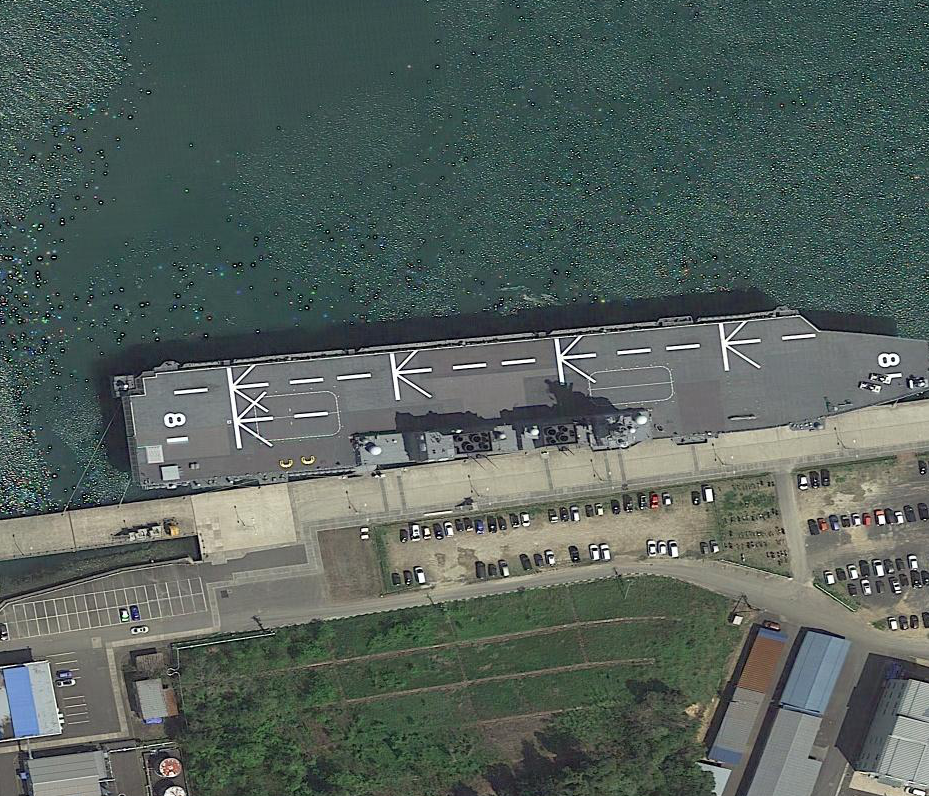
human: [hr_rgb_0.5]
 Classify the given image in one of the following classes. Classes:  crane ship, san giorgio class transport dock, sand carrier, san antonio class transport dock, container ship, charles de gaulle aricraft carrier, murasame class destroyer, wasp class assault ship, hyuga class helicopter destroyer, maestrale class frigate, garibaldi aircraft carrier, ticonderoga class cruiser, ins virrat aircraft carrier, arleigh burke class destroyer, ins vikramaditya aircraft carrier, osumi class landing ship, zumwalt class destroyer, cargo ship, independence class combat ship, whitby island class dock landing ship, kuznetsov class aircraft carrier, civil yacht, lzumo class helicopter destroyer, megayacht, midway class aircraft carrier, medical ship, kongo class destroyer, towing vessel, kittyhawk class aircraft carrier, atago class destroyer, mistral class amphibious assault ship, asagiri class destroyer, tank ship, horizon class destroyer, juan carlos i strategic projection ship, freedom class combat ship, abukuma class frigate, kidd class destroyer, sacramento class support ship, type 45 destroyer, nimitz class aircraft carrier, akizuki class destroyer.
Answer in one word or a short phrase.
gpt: Hyuga class helicopter destroyer